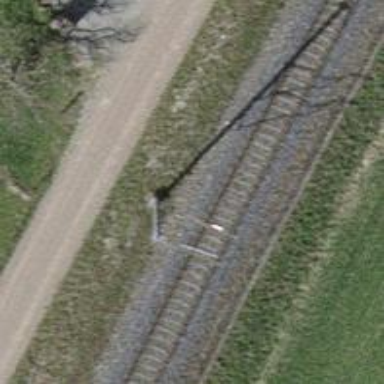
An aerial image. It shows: Single-track railway with electrified contact lines.